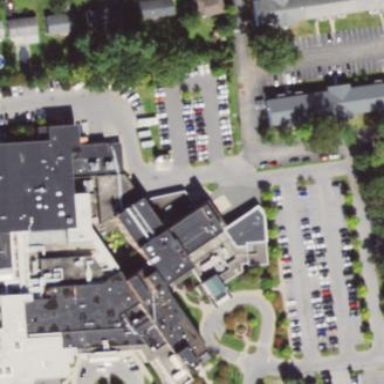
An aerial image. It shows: Hospital building.